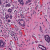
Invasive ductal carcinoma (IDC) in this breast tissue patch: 0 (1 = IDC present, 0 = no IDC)